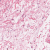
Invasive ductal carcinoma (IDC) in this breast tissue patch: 0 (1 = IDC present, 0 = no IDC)